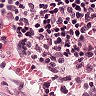
Metastatic tissue present: no